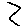
Label: zigzag